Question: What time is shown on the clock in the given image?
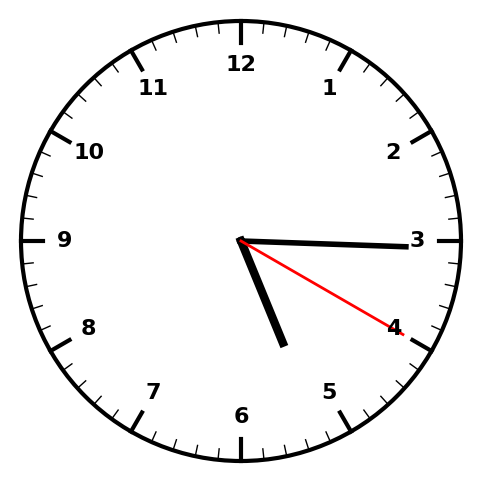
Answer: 05:15:20